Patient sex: M
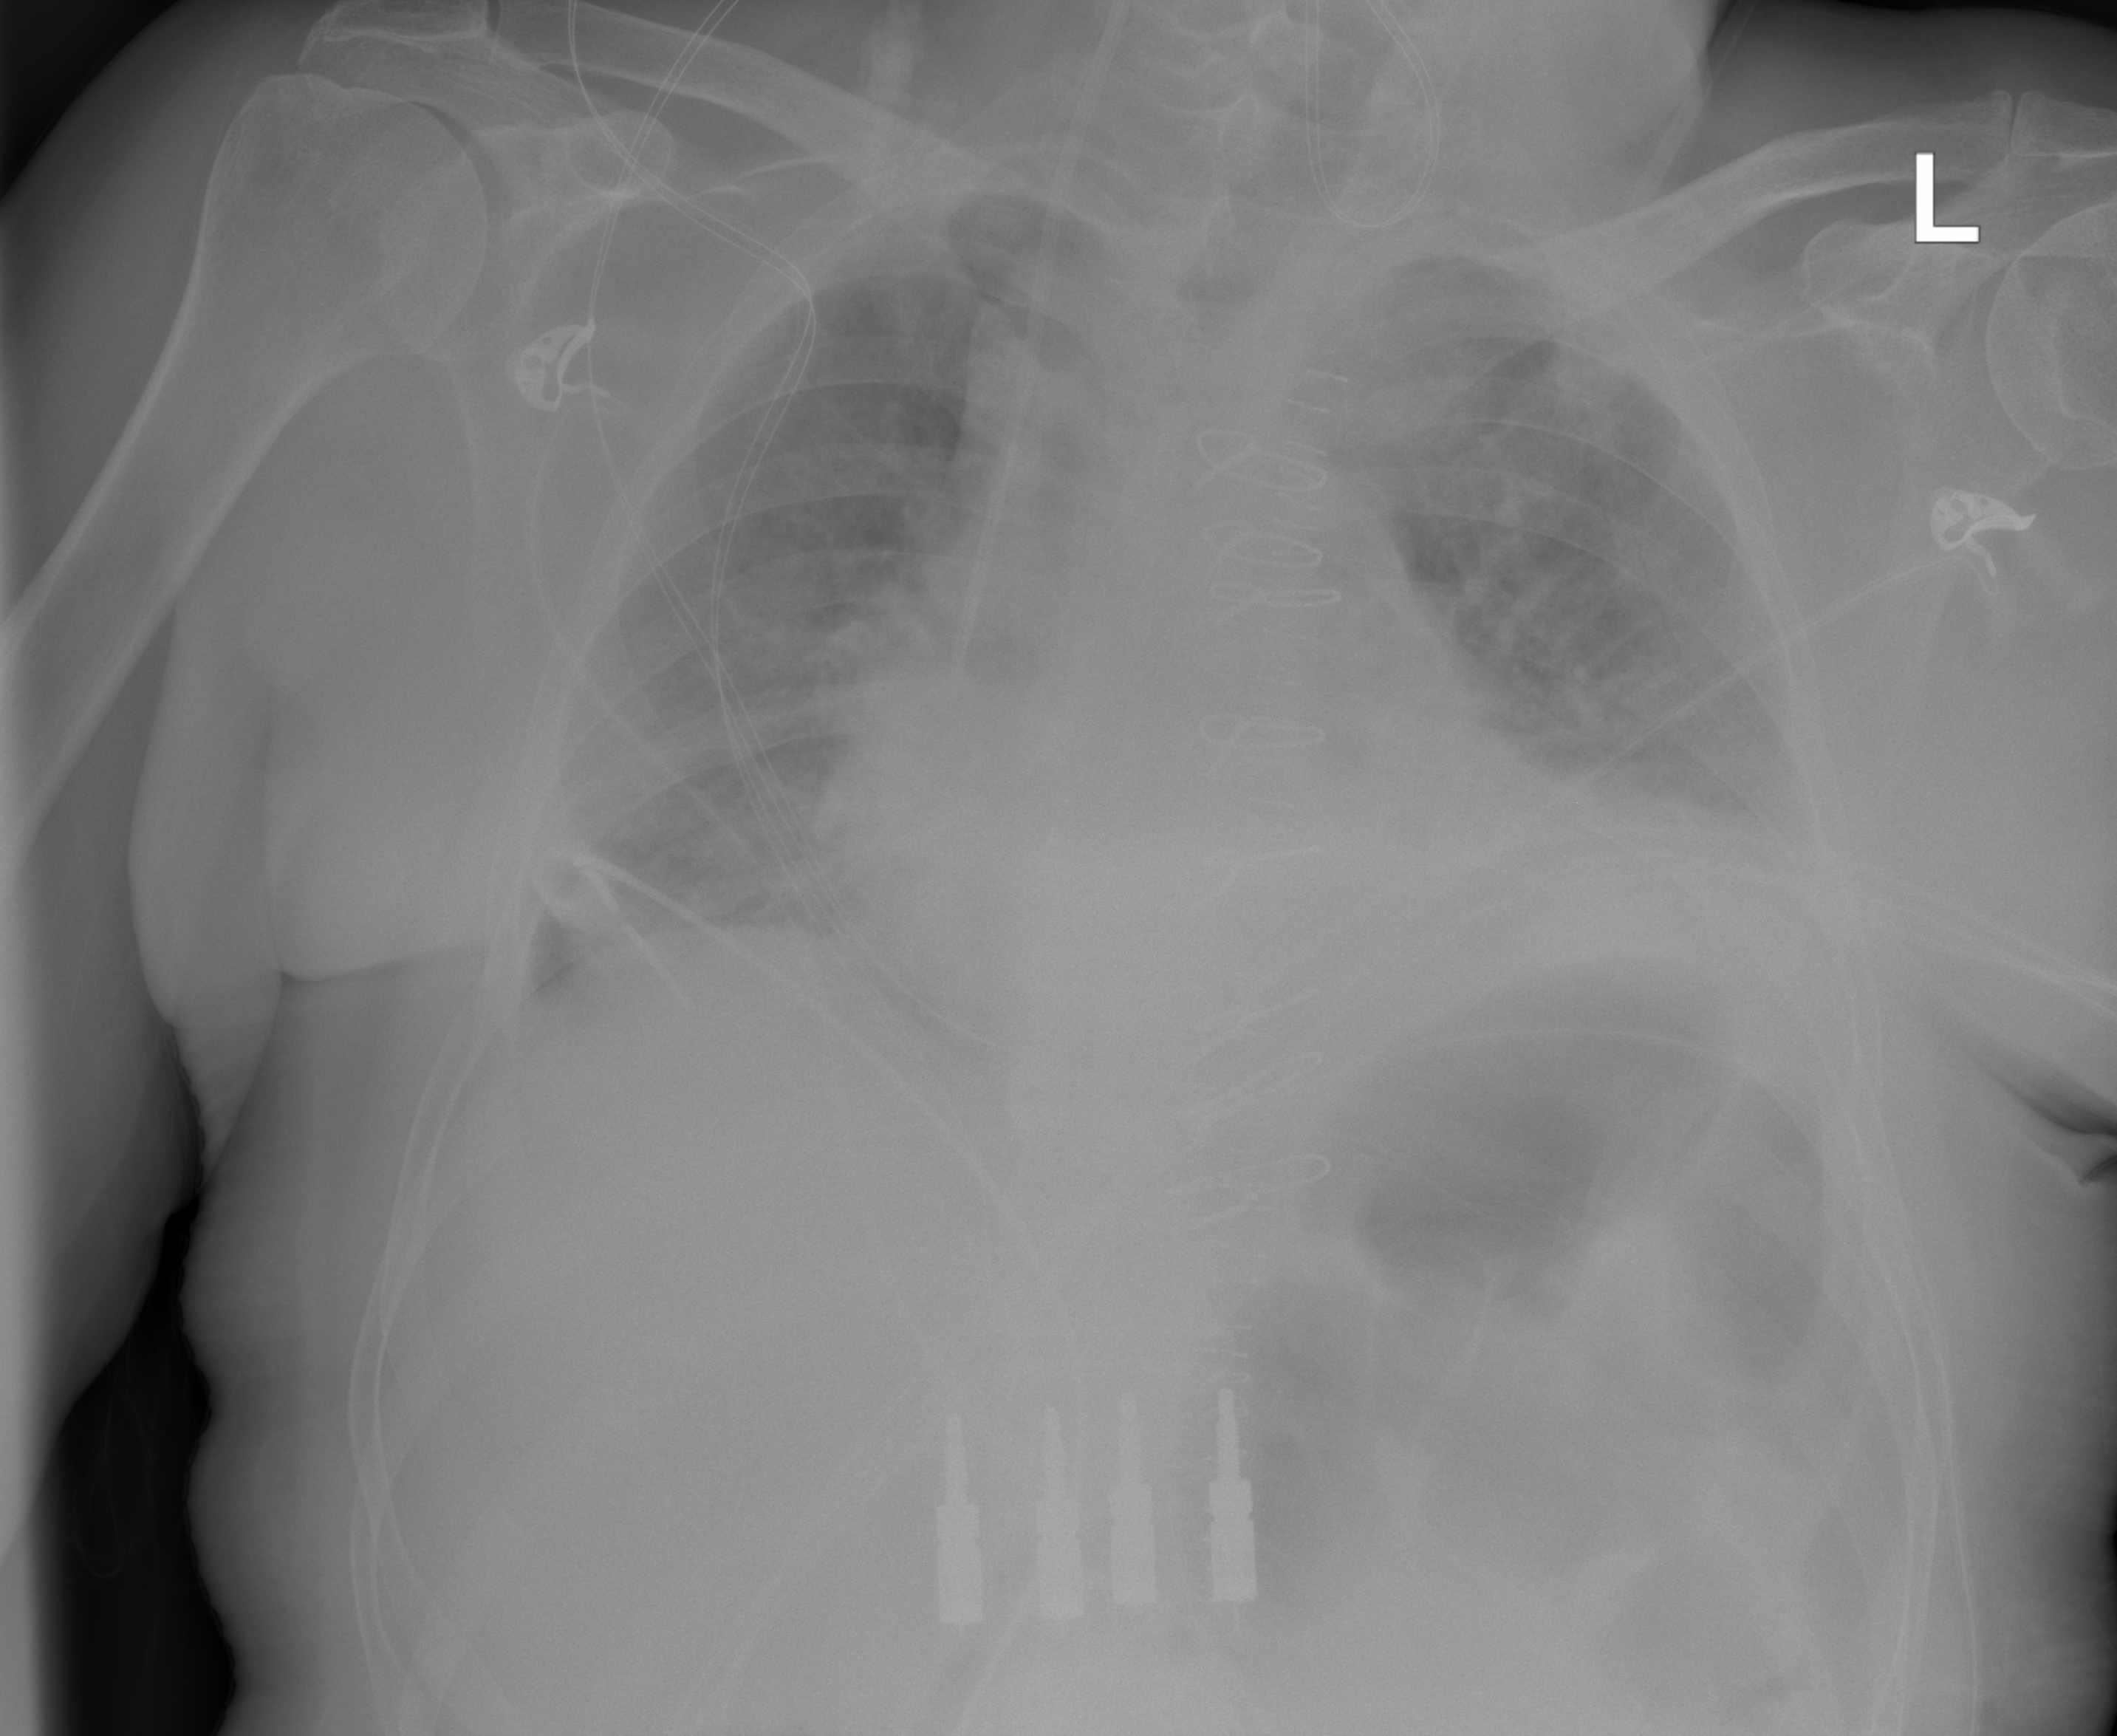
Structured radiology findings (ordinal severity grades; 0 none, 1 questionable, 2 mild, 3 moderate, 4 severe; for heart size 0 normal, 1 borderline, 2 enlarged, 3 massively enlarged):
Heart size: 2
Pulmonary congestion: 2
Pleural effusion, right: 0
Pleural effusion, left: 2
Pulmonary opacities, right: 0
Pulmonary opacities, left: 0
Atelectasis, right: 0
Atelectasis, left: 2